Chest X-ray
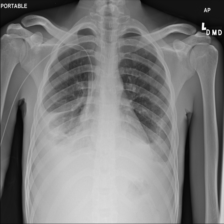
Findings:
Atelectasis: negative
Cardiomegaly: negative
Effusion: positive
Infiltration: negative
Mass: negative
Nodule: negative
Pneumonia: negative
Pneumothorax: negative
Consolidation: negative
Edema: negative
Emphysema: negative
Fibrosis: negative
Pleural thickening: negative
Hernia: negative